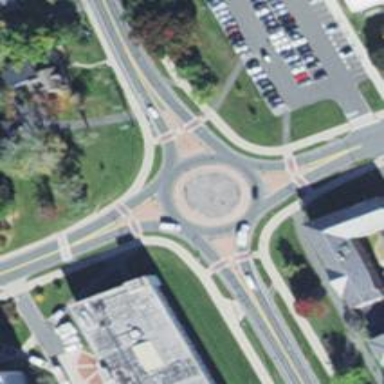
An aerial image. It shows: Secondary road with asphalt surface leading to roundabout.